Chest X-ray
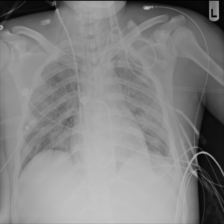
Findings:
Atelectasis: negative
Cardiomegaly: negative
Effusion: negative
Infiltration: negative
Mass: negative
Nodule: negative
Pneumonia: negative
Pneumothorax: negative
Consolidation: negative
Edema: negative
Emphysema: negative
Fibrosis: negative
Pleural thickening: negative
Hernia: negative